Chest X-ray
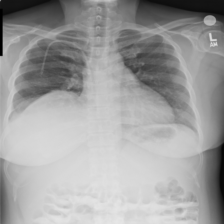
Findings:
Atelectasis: negative
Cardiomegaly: positive
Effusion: negative
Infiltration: negative
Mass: negative
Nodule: negative
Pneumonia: negative
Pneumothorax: negative
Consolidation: negative
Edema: negative
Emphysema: negative
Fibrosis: negative
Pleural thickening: negative
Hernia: negative